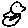
Label: bird